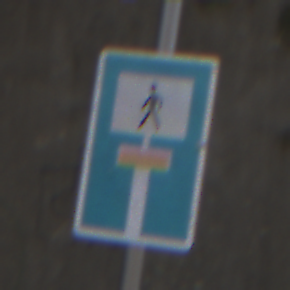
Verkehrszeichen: SackgasseFussgaengerDurchlaessig
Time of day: MorningAfternoon
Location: Outdoor (Suburban)
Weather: PartlyCloudy
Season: NotSpecified
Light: Natural